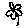
Label: flower